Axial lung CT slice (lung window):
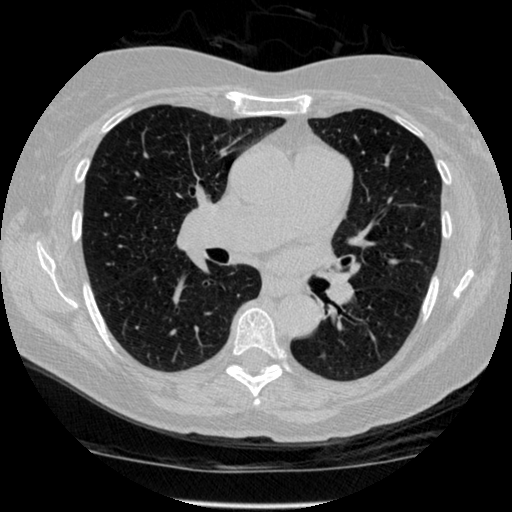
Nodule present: no